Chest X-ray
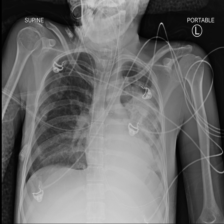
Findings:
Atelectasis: negative
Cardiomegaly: negative
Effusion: negative
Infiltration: negative
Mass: negative
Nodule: negative
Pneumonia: negative
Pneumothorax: negative
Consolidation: positive
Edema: negative
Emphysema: negative
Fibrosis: negative
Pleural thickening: negative
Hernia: negative